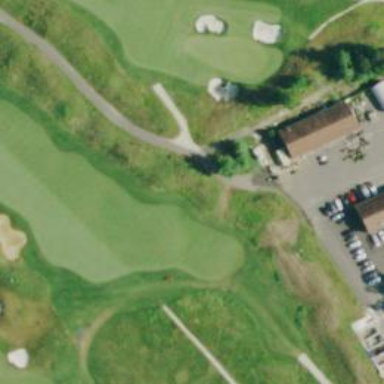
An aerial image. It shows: Service road designated as golf cart path.